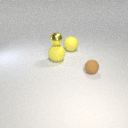
large yellow rubber sphere behind small brown rubber sphere